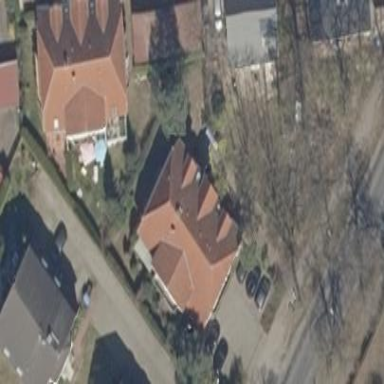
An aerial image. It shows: Half-hipped roof shape on the apartments building.